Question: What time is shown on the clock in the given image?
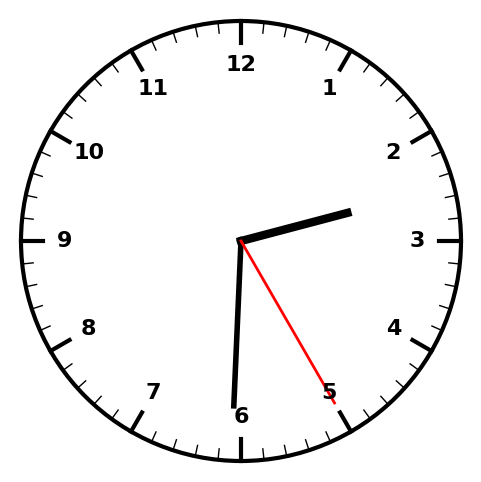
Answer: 02:30:25